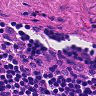
Metastatic tissue present: no